Current action and preconditions to check: trajectory_clear

Your task: For each precondition in the list above, predict whether it will hold at this action.

Consider the current scene as observed from the mobile robot's camera, and analyze the predicted future states of all dynamic agents (e.g., people, animals, vehicles, or any moving entities) within the NEXT SECOND.

IMPORTANT: Only answer "very likely" if you are absolutely certain—based on strong, clear evidence—that a dynamic agent will violate the precondition in the predicted future state. Do NOT answer "very likely" for unlikely, ambiguous, or low-probability risks.

Ask yourself for each precondition: Is there a high probability, with clear and convincing evidence, that the predicted future states of any dynamic agent will interfere with the predicted future state of the currently executing action within the NEXT SECOND, causing that precondition to fail?

Assess the risk level based on these predictions. Use "likely" or "very likely" if motions create a clear risk of interference.

Use "neutral" or "improbable" if agents are nearby but their predicted paths are clearly diverging or non-conflicting.

Failure Risk Categories: "very improbable", "improbable", "neutral", "likely", "very likely"

Answer Format: Output ONLY the probability_of_failure value from these categories: "very improbable", "improbable", "neutral", "likely", "very likely"

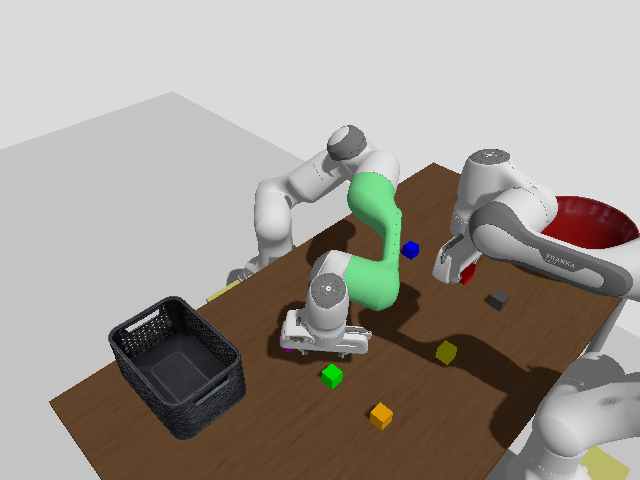

Answer: very improbable